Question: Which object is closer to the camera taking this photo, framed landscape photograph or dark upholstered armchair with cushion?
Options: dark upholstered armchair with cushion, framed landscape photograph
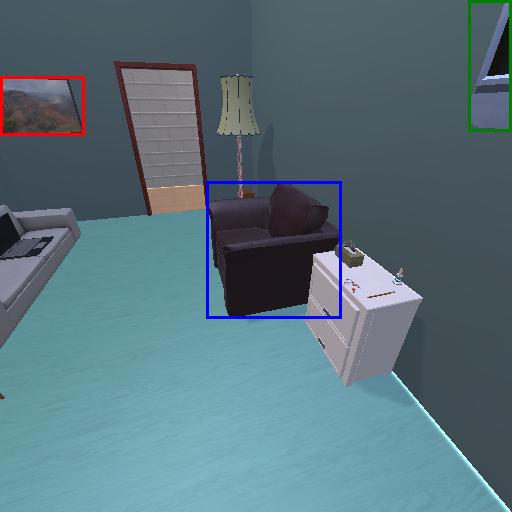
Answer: dark upholstered armchair with cushion